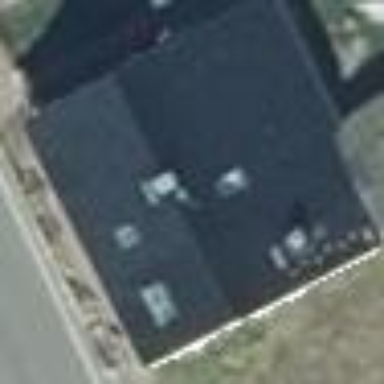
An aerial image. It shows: House with flat black roof.